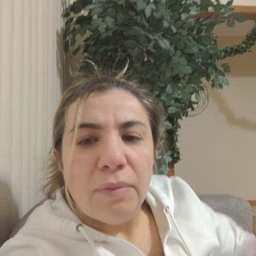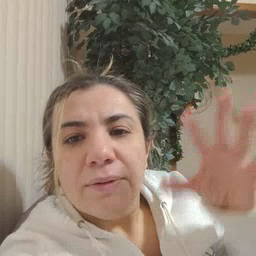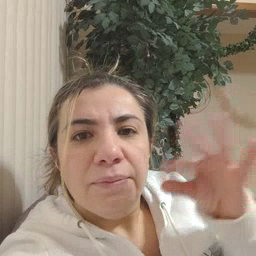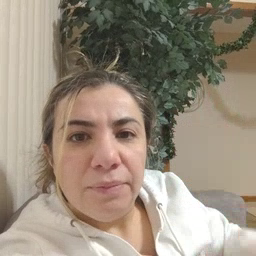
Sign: cat